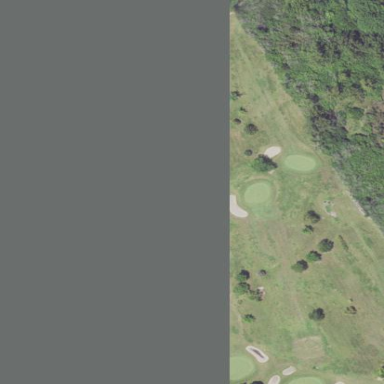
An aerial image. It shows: Golf course surrounded by greenery.